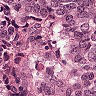
Metastatic tissue present: yes